Question: There is an online HTTP directory that I have access to. I have tried to download all sub-directories and files via 'wget'. But, the problem is that when 'wget' downloads sub-directories it downloads the 'index.html' file which contains the list of files in that directory without downloading the files themselves.
Is there a way to download the sub-directories and files without depth limit (as if the directory I want to download is just a folder which I want to copy to my computer).

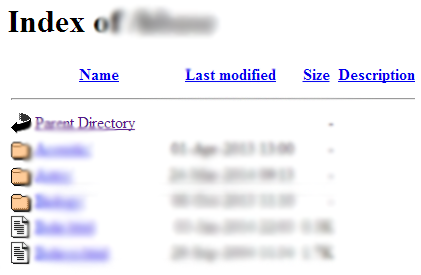
Answer: Solution:
'''
wget -r -np -nH --cut-dirs=3 -R index.html http://hostname/aaa/bbb/ccc/ddd/
'''
Explanation:
- - '-r'- '-np'- '-nH'- '--cut-dirs=3'- '-R index.html'
Reference: <URL>